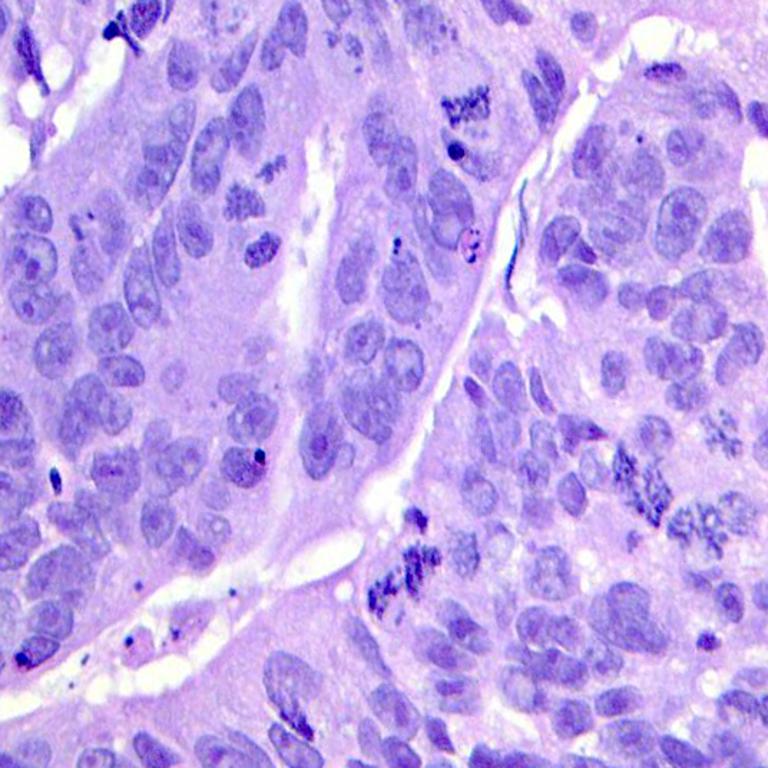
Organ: colon
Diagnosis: adenocarcinomas